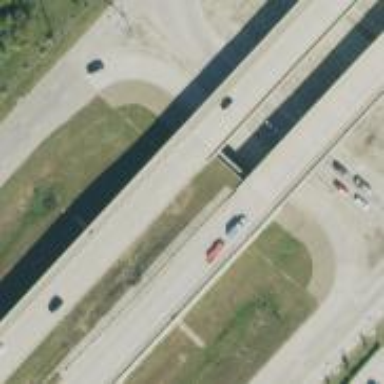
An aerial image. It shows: Motorway bridge.